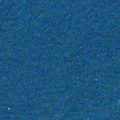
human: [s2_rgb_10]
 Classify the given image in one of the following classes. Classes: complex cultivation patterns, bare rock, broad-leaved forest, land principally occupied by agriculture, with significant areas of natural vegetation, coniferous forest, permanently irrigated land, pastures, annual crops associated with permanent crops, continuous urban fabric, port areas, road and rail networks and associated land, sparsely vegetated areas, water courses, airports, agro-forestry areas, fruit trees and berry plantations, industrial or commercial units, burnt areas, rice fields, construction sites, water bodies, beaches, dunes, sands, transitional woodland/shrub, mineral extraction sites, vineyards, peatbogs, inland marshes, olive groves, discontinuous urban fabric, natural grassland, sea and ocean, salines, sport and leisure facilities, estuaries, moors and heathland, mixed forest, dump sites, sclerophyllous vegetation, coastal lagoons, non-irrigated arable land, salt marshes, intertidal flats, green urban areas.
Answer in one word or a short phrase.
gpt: sea and ocean